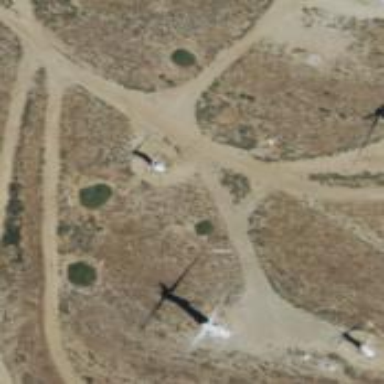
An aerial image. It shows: Wind power generator with wind turbines.